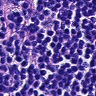
Metastatic tissue present: no